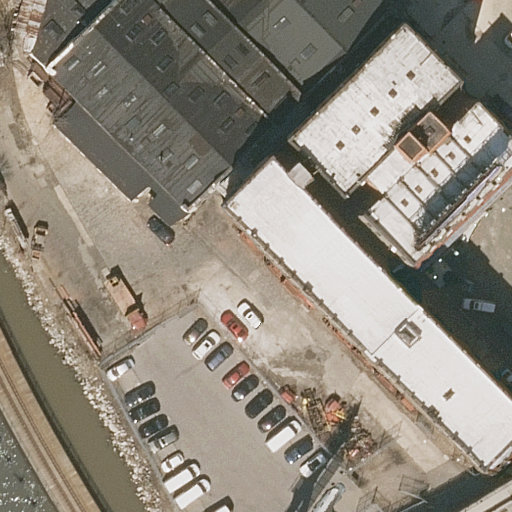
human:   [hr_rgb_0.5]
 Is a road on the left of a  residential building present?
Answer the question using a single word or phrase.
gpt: yes

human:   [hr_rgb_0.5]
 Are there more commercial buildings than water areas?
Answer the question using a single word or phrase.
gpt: no

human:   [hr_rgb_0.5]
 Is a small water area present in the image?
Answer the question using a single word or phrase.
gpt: no

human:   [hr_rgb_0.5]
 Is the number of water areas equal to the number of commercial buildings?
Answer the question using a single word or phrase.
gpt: no

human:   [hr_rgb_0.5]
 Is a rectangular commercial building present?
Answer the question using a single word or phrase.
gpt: no

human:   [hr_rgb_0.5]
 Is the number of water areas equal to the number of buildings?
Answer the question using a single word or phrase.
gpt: no

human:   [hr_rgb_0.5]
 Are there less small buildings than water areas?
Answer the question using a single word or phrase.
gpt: no

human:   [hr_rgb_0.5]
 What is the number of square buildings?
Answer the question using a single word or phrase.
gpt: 0

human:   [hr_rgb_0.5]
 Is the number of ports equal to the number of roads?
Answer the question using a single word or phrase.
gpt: no

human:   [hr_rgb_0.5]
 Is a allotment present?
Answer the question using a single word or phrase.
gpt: no

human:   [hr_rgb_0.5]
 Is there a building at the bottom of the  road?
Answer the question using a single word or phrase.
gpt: no

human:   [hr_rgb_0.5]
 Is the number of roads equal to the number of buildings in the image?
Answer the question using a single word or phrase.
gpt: no

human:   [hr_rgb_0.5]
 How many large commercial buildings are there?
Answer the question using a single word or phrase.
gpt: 0

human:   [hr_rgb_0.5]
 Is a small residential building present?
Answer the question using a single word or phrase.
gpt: yes

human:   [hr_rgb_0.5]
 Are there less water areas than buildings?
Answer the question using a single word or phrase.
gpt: yes

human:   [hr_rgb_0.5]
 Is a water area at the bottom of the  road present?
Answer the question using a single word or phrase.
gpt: no

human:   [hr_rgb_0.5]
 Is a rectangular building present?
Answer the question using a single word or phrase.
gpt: yes

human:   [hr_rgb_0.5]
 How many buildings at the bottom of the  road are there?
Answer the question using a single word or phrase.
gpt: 0

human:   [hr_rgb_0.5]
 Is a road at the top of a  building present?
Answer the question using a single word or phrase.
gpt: no

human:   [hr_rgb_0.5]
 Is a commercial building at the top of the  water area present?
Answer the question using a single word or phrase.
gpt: no

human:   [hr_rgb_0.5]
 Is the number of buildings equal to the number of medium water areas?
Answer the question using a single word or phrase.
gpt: no

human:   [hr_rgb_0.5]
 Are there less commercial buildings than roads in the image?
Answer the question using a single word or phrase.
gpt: yes

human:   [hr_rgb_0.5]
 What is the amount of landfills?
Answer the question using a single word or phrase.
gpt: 0

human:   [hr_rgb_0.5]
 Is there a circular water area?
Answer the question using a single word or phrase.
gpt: no

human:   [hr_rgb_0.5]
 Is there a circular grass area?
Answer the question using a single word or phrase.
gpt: no

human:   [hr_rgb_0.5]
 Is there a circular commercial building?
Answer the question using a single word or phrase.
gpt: no

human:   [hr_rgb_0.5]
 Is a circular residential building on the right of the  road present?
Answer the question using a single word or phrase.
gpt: no

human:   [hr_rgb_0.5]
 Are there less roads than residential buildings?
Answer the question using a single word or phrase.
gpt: yes

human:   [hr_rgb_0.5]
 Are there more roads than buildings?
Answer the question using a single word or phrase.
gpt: no

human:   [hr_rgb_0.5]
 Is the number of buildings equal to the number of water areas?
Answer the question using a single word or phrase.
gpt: no

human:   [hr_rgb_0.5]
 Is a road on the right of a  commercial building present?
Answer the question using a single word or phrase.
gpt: no

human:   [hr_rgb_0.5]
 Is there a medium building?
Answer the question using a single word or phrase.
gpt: no

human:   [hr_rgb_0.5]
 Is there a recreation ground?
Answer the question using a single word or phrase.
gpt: no

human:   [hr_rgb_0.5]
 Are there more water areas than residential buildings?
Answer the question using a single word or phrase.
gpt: no

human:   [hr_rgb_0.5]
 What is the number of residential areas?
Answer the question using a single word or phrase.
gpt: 0

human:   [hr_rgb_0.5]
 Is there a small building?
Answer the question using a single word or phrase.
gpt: yes